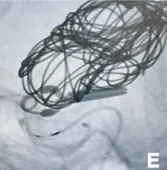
Stage 2. PED was fully deployed.
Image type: radiology (ct)